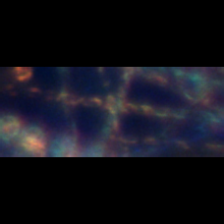
Taxon: Diatom_aggregate
Group: Diatoms